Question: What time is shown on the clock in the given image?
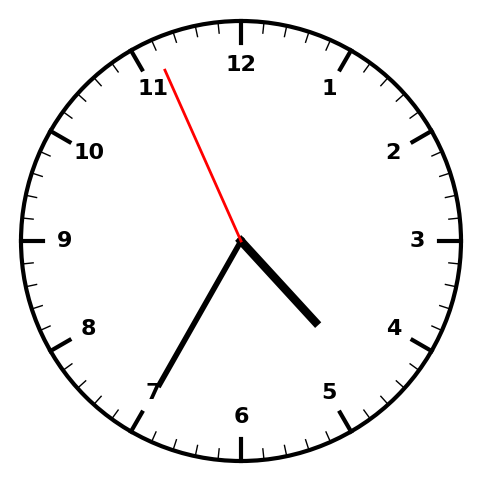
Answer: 04:34:56